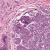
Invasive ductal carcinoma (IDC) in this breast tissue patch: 1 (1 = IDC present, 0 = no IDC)